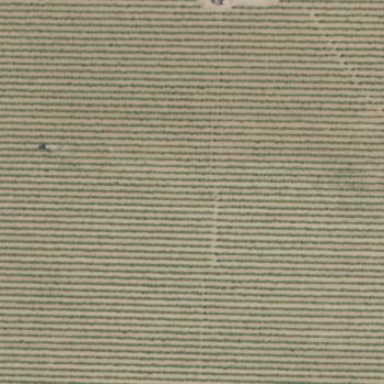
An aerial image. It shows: Vineyard.